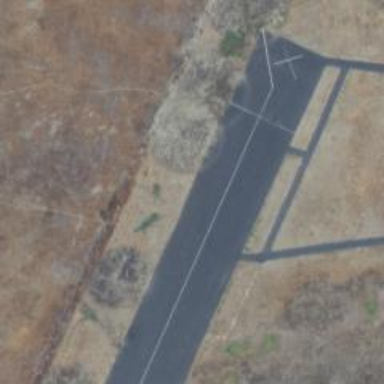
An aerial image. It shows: View of runway in airport.